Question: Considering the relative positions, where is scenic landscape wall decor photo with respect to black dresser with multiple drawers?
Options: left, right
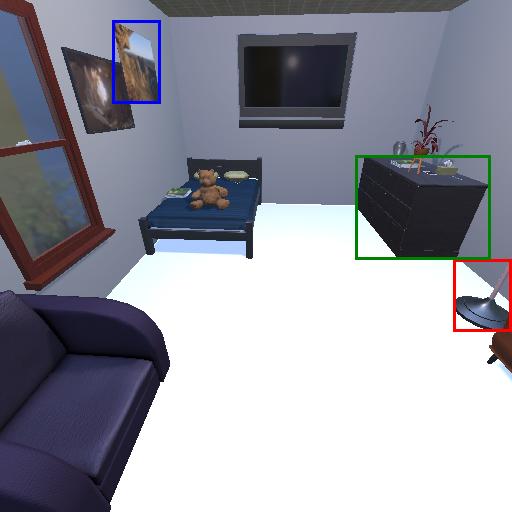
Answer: left